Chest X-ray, AP view. Patient: 34 years old, sex F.
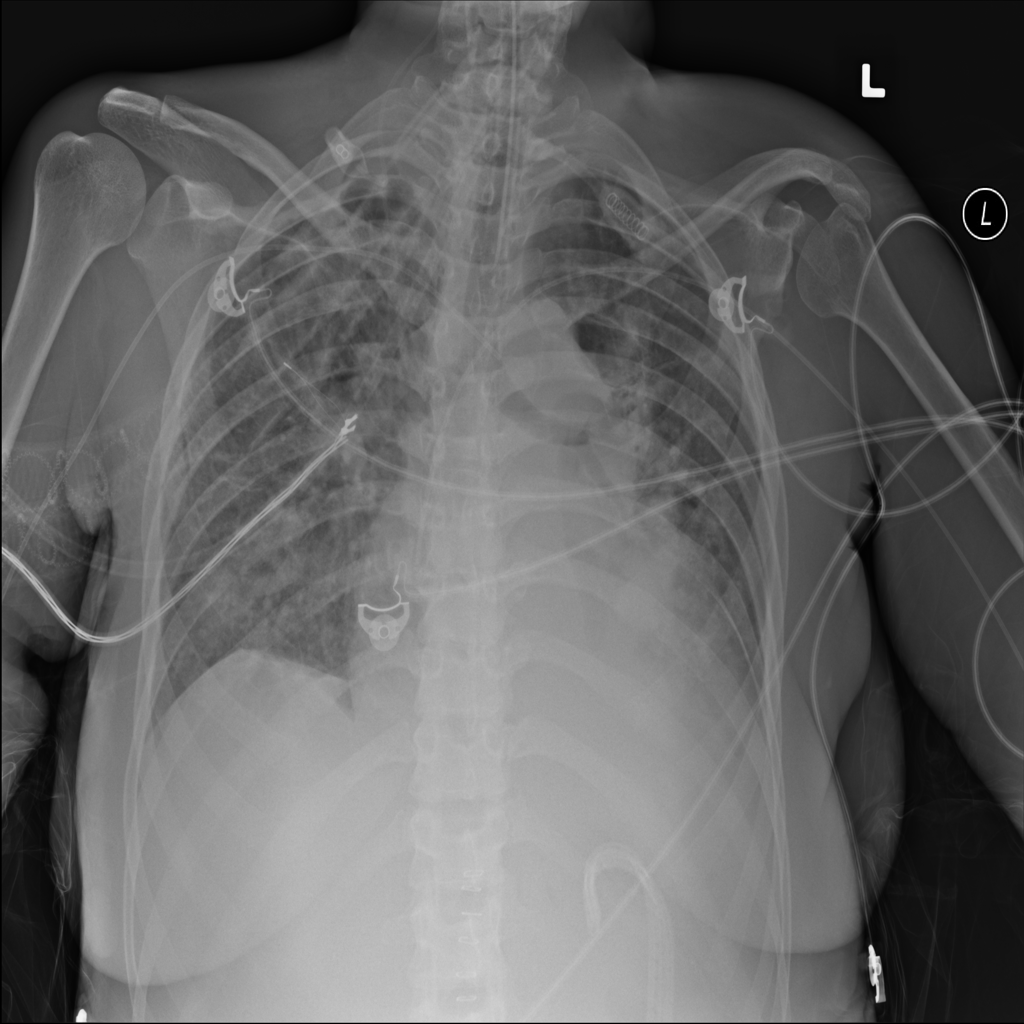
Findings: Consolidation, Infiltration